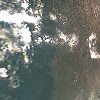
Label: land